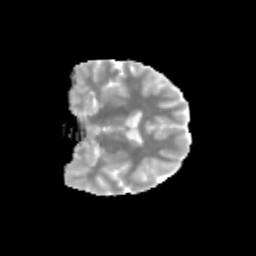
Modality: MD
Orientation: coronal
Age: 11
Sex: male
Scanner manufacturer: siemens
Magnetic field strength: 3 T
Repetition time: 3.8 s
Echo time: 0.07 s